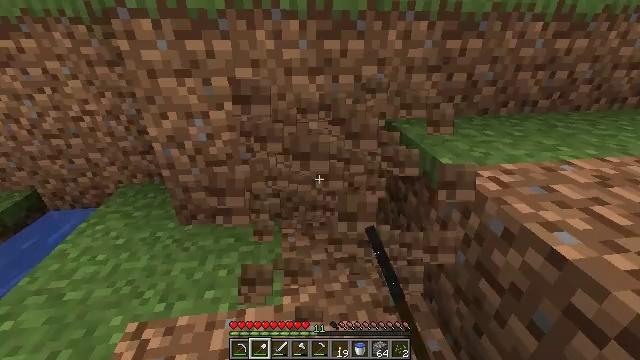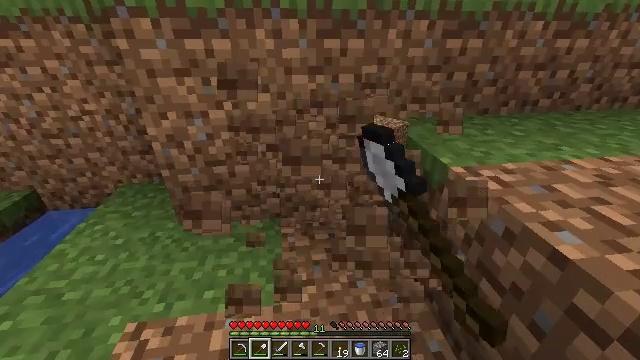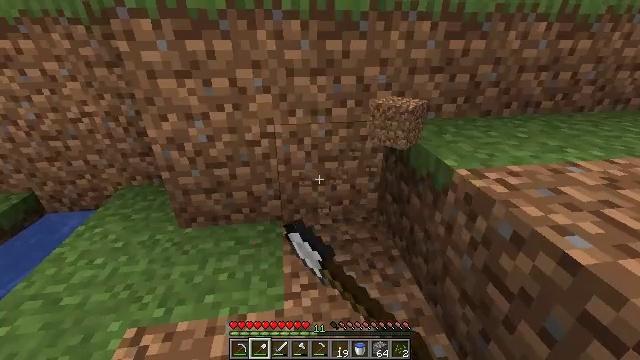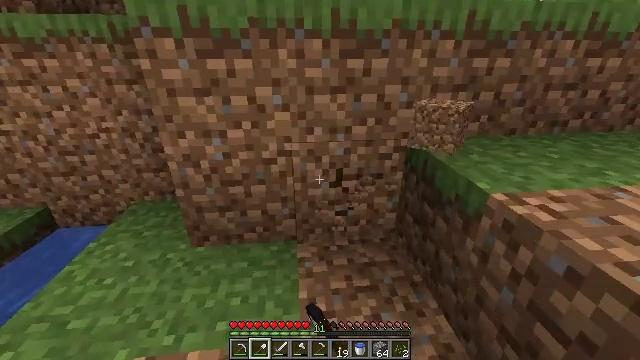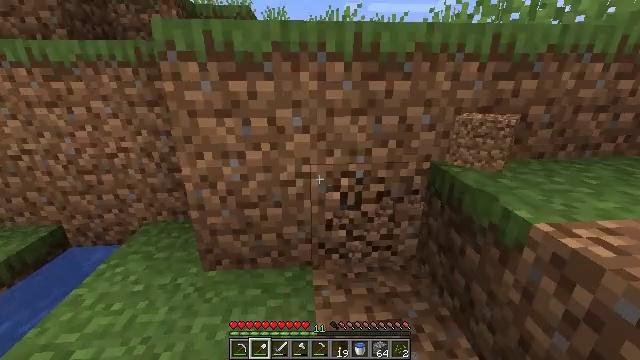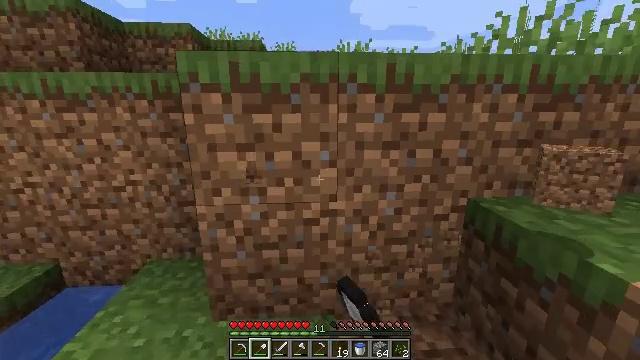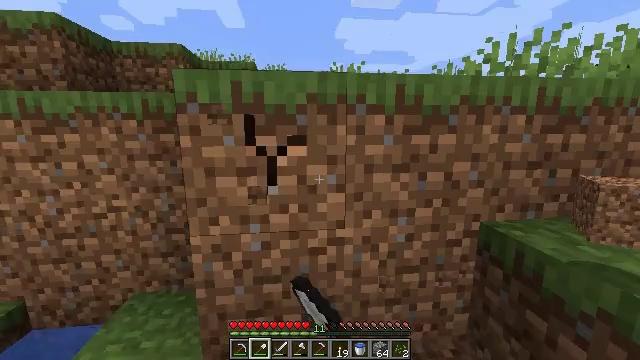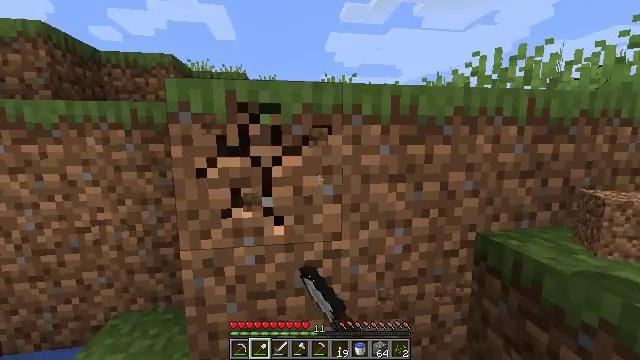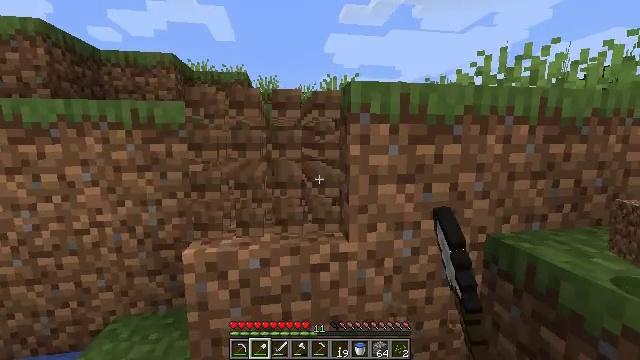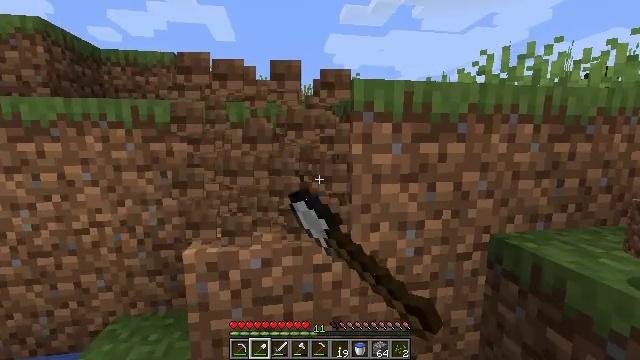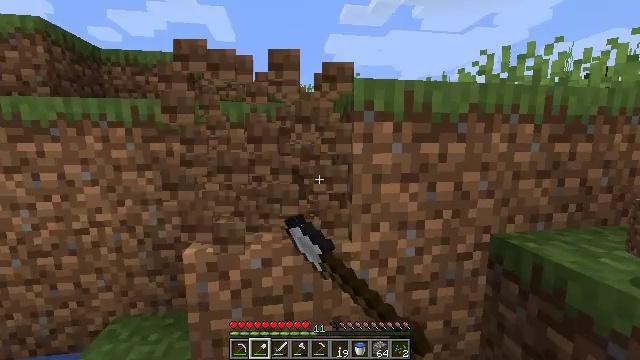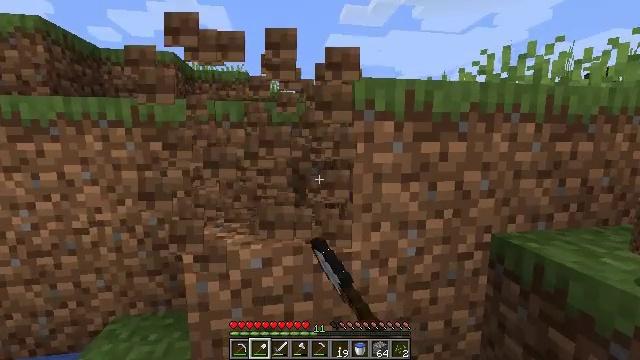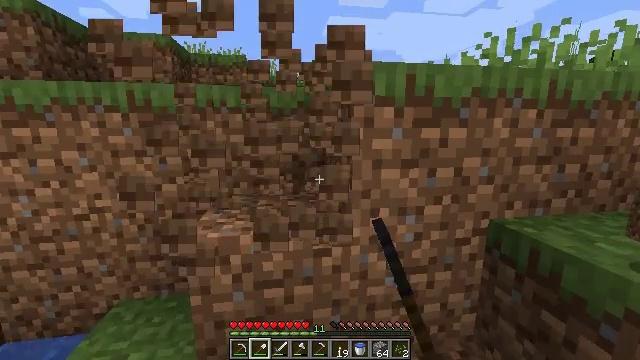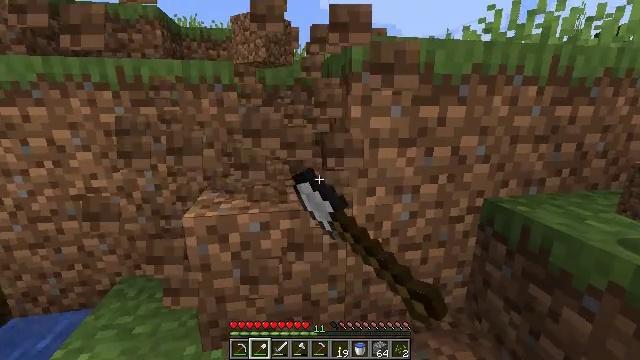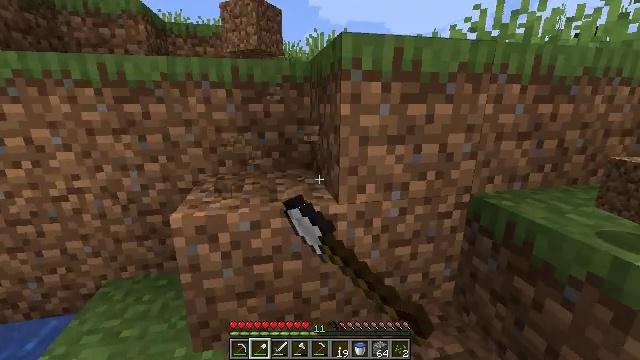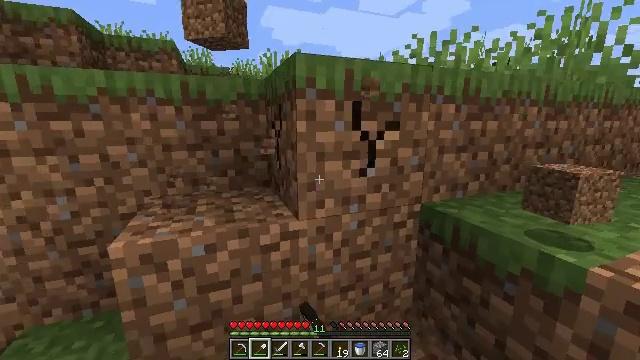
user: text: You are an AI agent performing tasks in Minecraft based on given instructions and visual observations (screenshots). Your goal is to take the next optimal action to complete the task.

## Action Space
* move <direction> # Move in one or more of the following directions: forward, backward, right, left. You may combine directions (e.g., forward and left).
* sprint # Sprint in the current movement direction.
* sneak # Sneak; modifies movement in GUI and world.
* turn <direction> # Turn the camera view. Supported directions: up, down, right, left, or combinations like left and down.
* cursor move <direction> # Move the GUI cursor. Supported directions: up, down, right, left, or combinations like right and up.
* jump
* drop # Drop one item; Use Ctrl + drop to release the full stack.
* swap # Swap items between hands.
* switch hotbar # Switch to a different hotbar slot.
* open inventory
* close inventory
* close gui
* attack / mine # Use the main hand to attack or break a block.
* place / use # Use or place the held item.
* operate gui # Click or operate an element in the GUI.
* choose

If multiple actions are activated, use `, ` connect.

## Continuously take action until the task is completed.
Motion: motion action
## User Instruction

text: Gather grass block for landscaping.
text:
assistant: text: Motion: attack / mine
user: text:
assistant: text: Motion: move forward and move left, attack / mine
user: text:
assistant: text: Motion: move forward and move left, turn left and up, attack / mine
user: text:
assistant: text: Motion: move forward and move left, turn left and up, attack / mine
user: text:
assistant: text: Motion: move forward and move left, turn up, attack / mine
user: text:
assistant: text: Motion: turn right and up, attack / mine
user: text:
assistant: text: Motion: turn right and up, attack / mine
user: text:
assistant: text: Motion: attack / mine
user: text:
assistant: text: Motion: attack / mine
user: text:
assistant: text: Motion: attack / mine
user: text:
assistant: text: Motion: attack / mine
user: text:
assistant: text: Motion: turn down, attack / mine
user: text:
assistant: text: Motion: turn down, attack / mine
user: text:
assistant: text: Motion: turn right, attack / mine
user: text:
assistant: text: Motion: turn right and up, attack / mine
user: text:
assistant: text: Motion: turn right and up, attack / mine
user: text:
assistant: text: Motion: attack / mine
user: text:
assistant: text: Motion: attack / mine
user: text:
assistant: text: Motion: attack / mine
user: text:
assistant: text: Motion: attack / mine
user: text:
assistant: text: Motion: turn left and down, attack / mine
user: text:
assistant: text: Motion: attack / mine